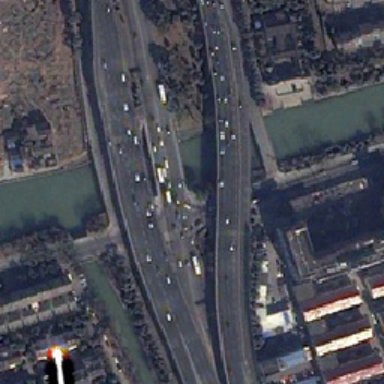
Two bridges full of cars crossed on the dark green river .